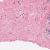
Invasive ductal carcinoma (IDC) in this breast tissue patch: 0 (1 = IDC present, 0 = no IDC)